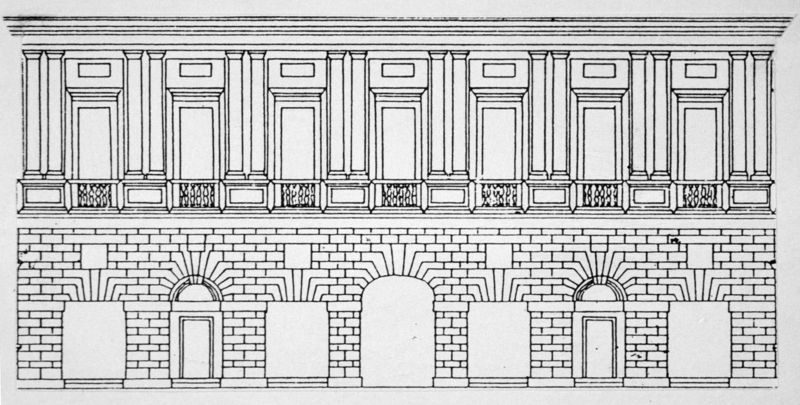
Titel: Palazzo Vidoni-Caffarelli (Ursprungskonzept:
Aufriss)
Künstler: Raffaelo Santi
Standort: Roma
Institution: Palazzo Vidoni-Caffarelli
Schlagwörter: weiß, ausschnitt, fenster, mitte, pfeiler, schwarz, skizze, säulen, tür, zeichnung, dach, gebäude, haus, alt, wand, architektur, sockel, stein, steine, brüstung, flach, klassizismus, front, balkon, ansicht, bogen, fassade, türen, zwei, fläche, giebel, mauer, ziegel, grafik, linien, backstein, rundbogen, symmetrie, durchgang, geländer, tor, balkone, bögen, eingang, fugen, palast, palazzo, balustrade, mauerwerk, schwarz-weiss, stich, entwurf, arkaden, kapitelle, kapitell, fries, portal, rustika, schlussstein, tore, geometrisch, sims, doppelsäulen, gesims, quader, profan, rundbögen, florenz, etagen, geschosse, plan, achsen, basis, dorisch, london, stockwerke, schaft, backsteine, schwaz, aufriss, nischen, architekturzeichnung, profanbau, rustizierung, palladio, gliederung, halbsäulen, fensterreihe, balustraden, bel etage, oberlichte, architektonisch, türsturz, außenwand, toren, frontsicht, mauerfenster